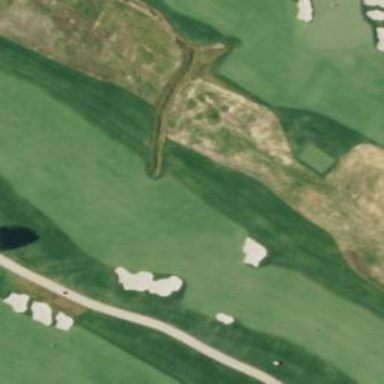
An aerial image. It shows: Golf fairway surrounded by grass.